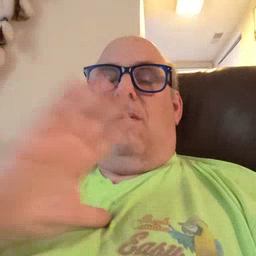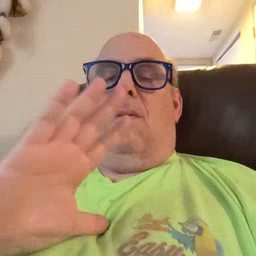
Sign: fine